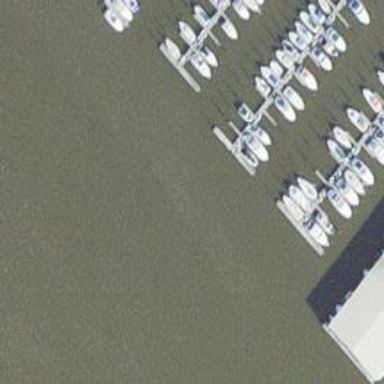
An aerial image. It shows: Man-made pier.